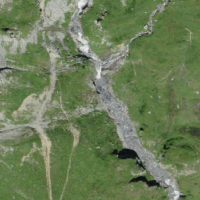
EUNIS habitat code: 23
Species observed at this site:
Phyteuma orbiculare